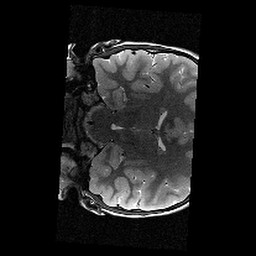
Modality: T2w
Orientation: coronal
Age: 11
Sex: female
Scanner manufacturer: siemens
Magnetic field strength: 3 T
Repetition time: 9.23 s
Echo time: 0.067 s